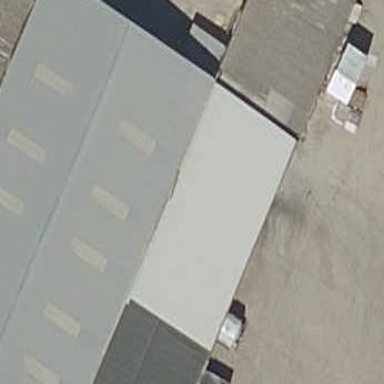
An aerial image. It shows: Industrial building.